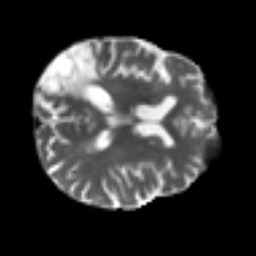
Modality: T2w
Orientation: axial
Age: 49
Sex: female
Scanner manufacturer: siemens
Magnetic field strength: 3 T
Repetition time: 4.987 s
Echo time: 0.0792 s